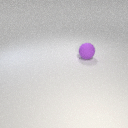
large purple rubber sphere